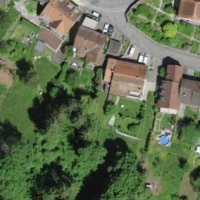
EUNIS habitat code: 25
Species observed at this site:
Corylus avellana